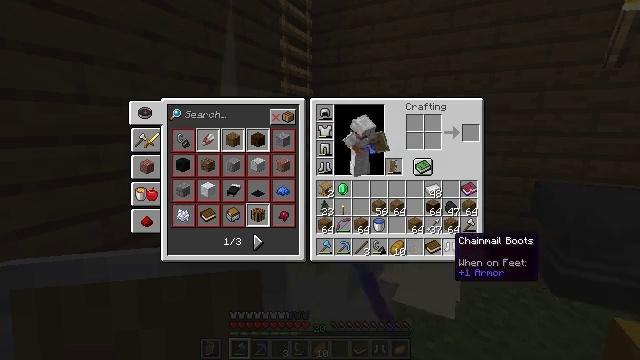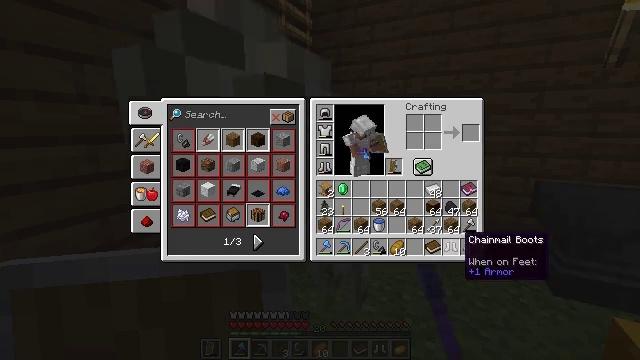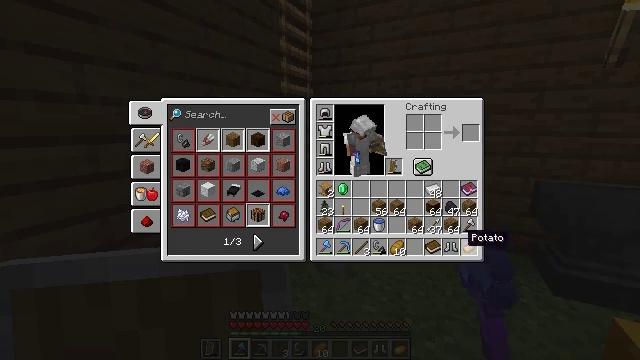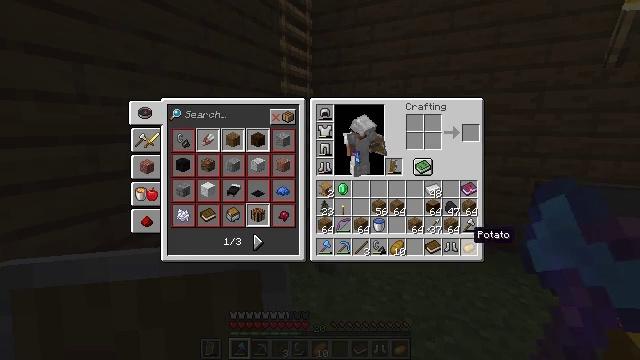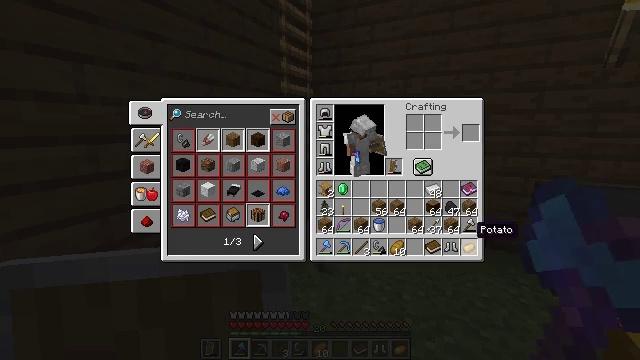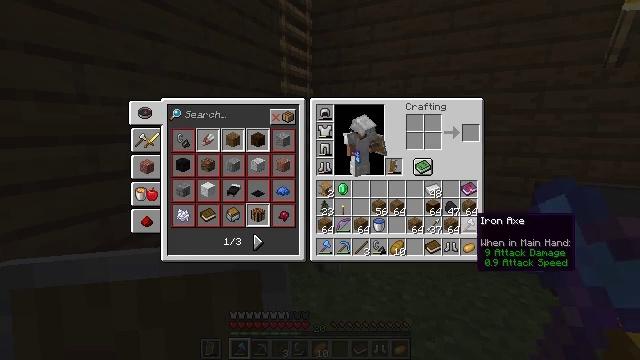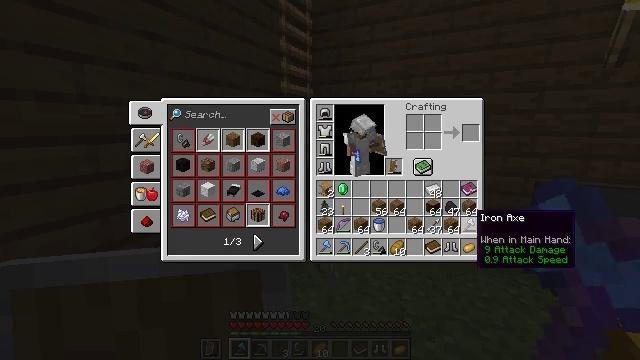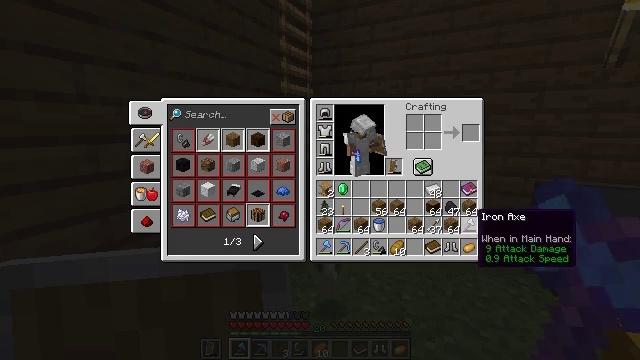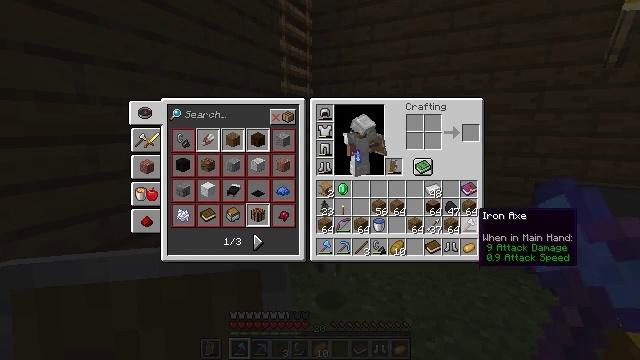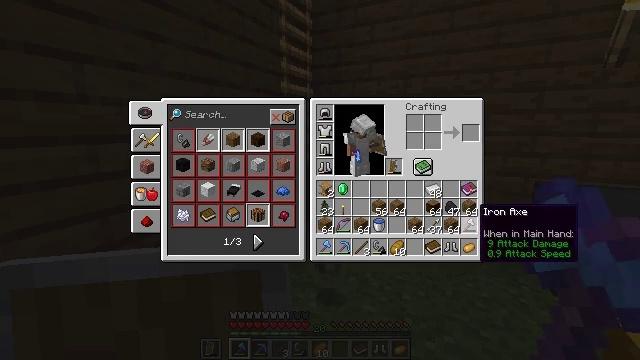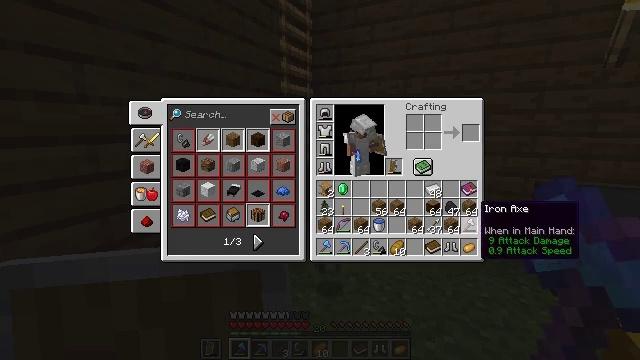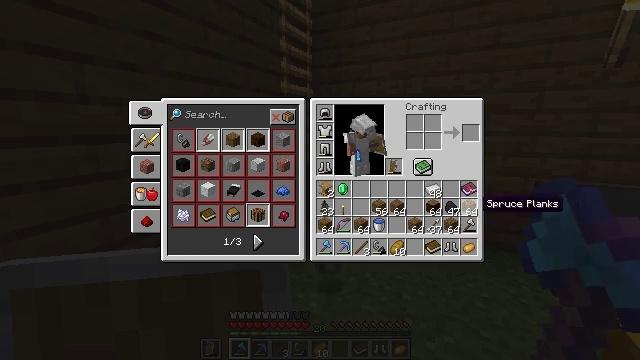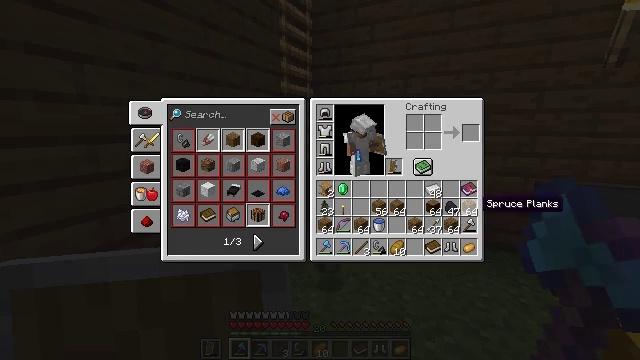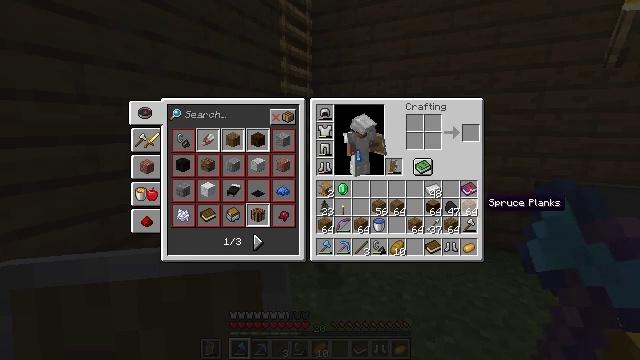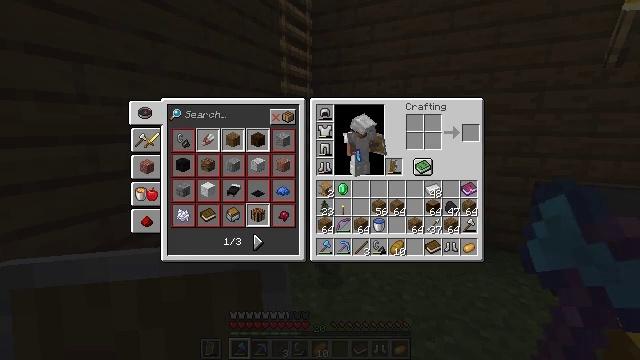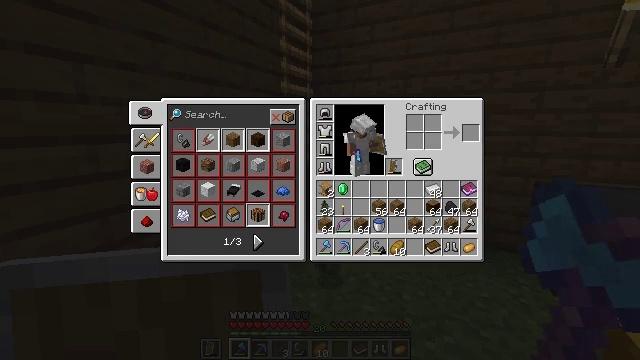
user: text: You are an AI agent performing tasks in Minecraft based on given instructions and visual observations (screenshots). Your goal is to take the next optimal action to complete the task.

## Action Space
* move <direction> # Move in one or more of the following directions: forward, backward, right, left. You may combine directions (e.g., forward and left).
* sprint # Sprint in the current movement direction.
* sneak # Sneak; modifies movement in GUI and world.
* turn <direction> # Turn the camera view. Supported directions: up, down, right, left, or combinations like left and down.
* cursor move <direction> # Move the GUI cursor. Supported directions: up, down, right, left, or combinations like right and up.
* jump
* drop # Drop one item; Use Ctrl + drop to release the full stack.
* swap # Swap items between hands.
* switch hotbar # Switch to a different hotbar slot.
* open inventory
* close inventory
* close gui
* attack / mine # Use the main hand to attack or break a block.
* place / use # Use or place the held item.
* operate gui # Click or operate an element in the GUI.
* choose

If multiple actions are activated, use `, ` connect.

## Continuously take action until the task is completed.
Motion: motion action
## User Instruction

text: Drop an enchanted book.
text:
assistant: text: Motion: sprint, cursor move right, open gui
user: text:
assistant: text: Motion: sprint
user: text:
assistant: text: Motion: sprint
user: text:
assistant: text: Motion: sprint
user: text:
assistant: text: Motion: sprint, cursor move up
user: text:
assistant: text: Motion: sprint
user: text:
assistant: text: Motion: sprint
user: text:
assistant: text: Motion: sprint
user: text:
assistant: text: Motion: sprint
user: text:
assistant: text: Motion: sprint
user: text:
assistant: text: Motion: sprint
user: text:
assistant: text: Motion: sprint
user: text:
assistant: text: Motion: sprint
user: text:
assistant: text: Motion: sprint, cursor move right
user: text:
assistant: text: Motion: sprint, cursor move right and down
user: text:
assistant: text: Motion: sprint
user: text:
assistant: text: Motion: sprint
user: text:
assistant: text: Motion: sprint, cursor move left and up
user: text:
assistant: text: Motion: sprint, cursor move up
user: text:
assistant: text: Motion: sprint
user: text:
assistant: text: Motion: sprint
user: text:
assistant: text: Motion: sprint
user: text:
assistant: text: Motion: sprint
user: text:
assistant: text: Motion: sprint
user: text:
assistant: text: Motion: sprint
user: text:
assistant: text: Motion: sprint
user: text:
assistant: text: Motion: sprint
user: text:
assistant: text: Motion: sprint
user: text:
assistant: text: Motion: sprint
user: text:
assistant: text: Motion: sprint